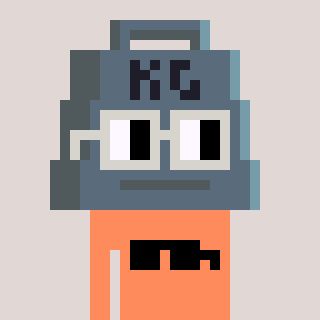
a pixel art character with square light gray glasses, a weight-shaped head and a peachy-colored body on a warm background